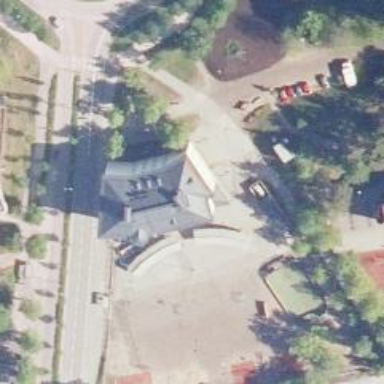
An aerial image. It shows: Kindergarten.